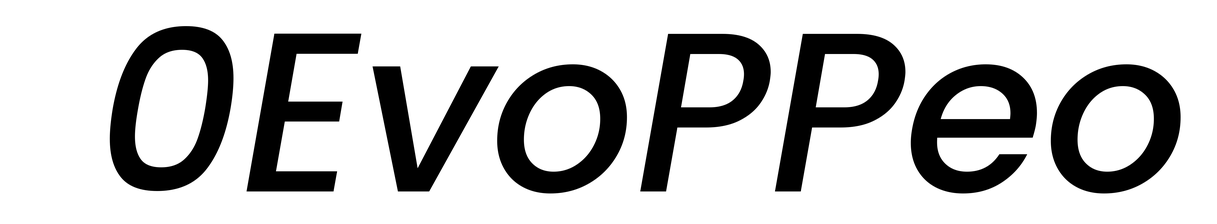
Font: Poppins-MediumItalic